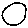
Label: circle